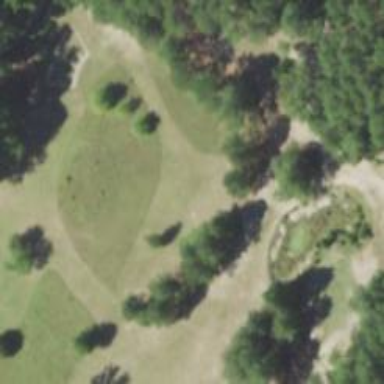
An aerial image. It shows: Disc golf basket.